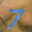
Label: 7